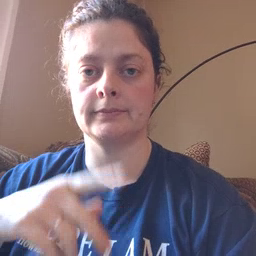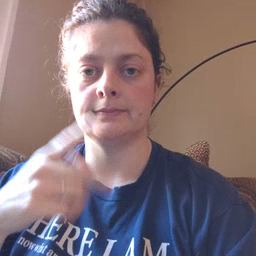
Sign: finger